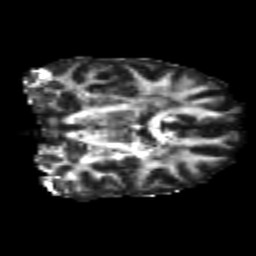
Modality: FA
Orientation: coronal
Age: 26
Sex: male
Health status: healthy
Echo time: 0.074 s